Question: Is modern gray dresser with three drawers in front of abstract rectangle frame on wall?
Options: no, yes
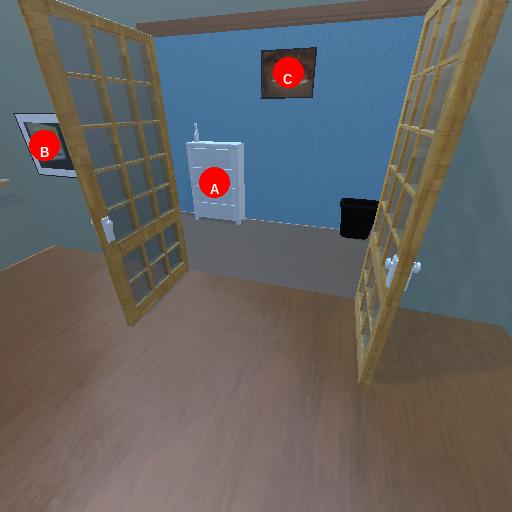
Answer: no